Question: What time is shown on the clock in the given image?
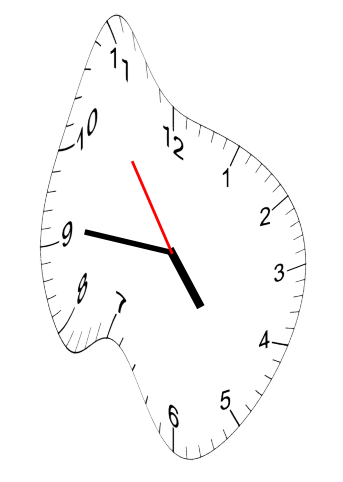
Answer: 04:45:54